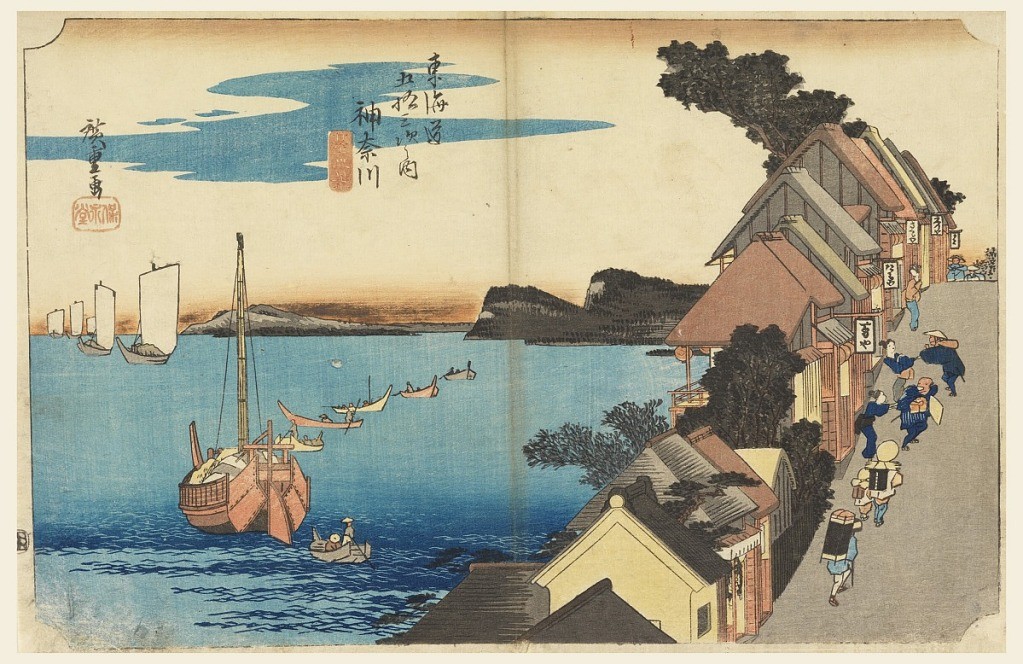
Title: Hilltop View, in The Fifty-Three Stations of the Tokaido Road (Kanagawa, Dai-no-kei Tokaido Gojusan Tsugi-no Uchi)
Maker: Ando Hiroshige, Japanese, 1797–1858
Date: ca. 1834
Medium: Woodblock print in colored ink on paper
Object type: Print
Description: Village street rises steeply to right with group of travelers, two of whom are accosted by women, trying to drag them into teahouses. Left, in the bay, boat at anchor, skiff with two men; also five small boats and five boats sailing; cloud in sky.